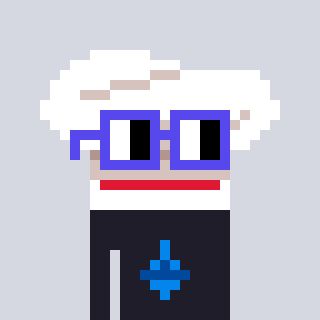
a pixel art character with square blue glasses, a chef hat-shaped head and a grayscale-colored body on a cool background